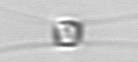
Label: Chaetoceros_similis